Question: I have a problem with yasnippet and Emacs 23.4.1 on W7-64. I write a blog and having run into difficulties with the Wordpress visual editor I am going to see whether it might be easier to simply compose everything in HTML and paste it directly into Wordpress' HTML editor. Accordingly using the rather impressive yasnippet I created the following:
'''
#contributor : blogger
#name : blog picture link
# --
<a href="http://verylongwebsitename.com/wp-content/uploads/2012/${1:mm}/${2:folder}/fig${3:x}_l.png"><img class="alignnone" title="fig$3" src="http://verylongwebsitename.com/wp-content/uploads/2012/$1/$2/fig$3_m.png" alt="${5:alttext}" width="${6:700}" height="${7:500}" /></a>$0
'''
to enter long and fiddly links like the one below, in html-mode:
<URL>
The problem is that at some point during the process of entering the
snippet it goes funny, like this:

If you look you can see that yasnippet has inserted many spaces on each line, causing much ugliness and a broken link. Because of the way that the words are sort of aligned I suspect that it's something to do with the interaction between yasnippet and tab settings, but despite a bit of scratching around I can't resolve the problem.
Can anybody suggest what might be causing this?
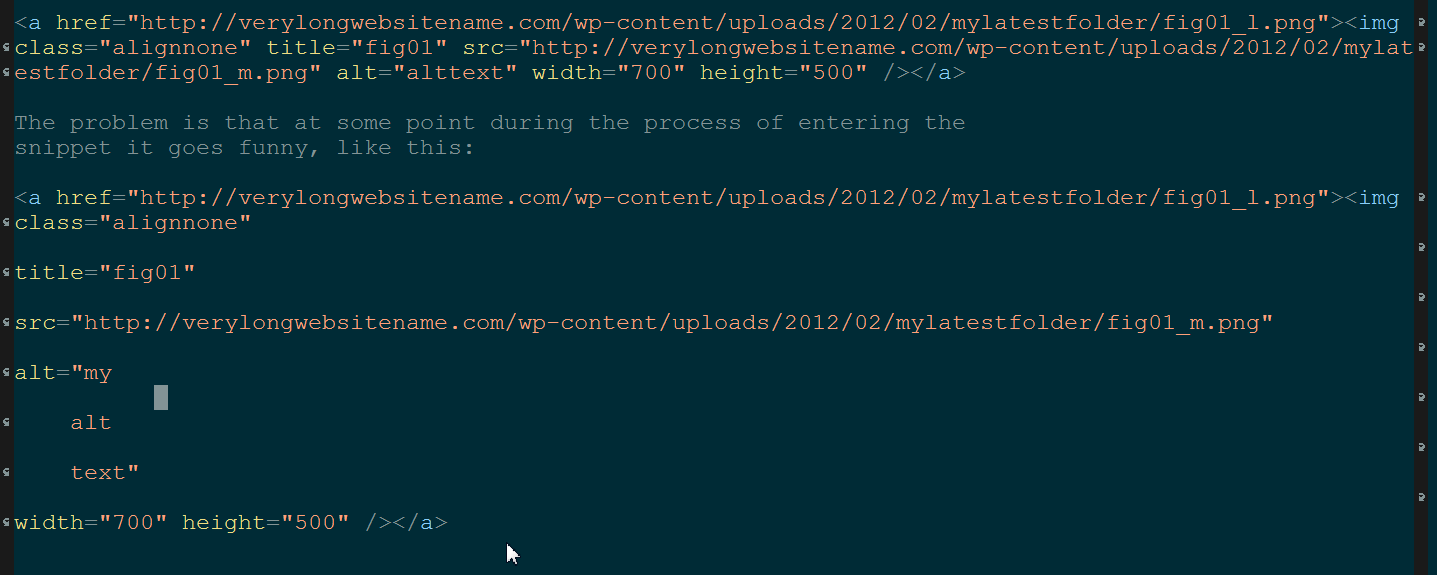
Answer: After much messing around I have found that the problem was (most likely) an issue with one of Emacs' fill modes interacting with 'yasnippet' in an odd way. Specifically I had it set to 'Fill' in HTML mode and what I apparently needed was 'Wrap'. My crude solution was to create a keyboard macro to switch modes and assign that to a shortcut key in my '.emacs' file as follows:
'''
(fset 'my-html-fill-setup
[?\M-x ?a ?u ?t ?o ?- ?f ?i ?l ?l ?- ?m ?o ?d ?e return ?\M-x ?v ?i ?s ?u ?a ?l ?- ?l ?i ?n ?e ?- ?m ?o ?d ?e return])
(global-set-key "\C-x\C-k1" 'my-html-fill-setup)
'''
Apologies for any confusion caused. Incidentally, after managing to reinstall 'yasnippet' I am loving it and find it very useful for all kinds of things.